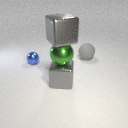
small blue metal sphere to the left of large gray rubber sphere